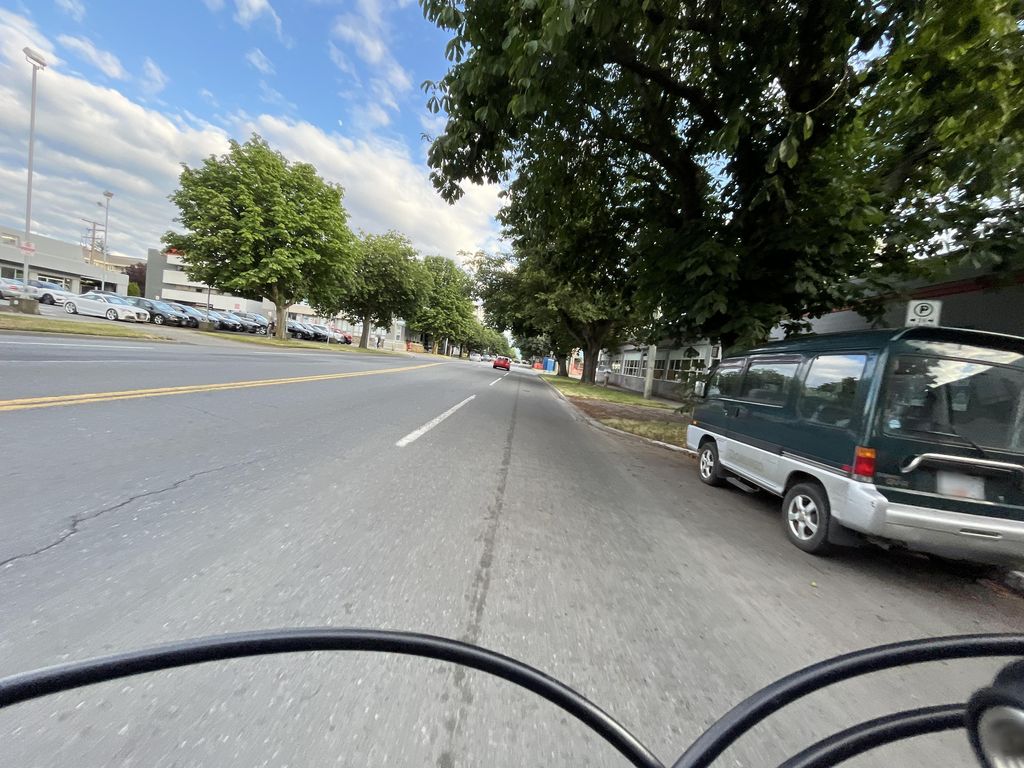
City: victoria